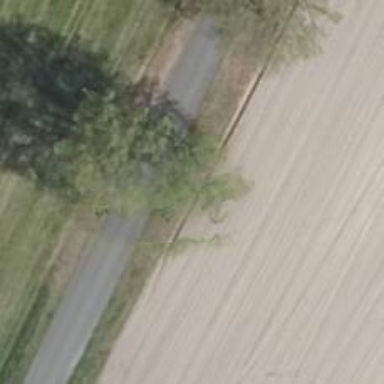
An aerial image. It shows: Deciduous broadleaved tree.